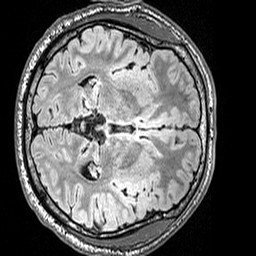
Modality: FLAIR
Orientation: axial
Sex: male
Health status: ill
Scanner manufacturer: siemens
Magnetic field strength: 3 T
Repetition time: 5 s
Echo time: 0.388 s